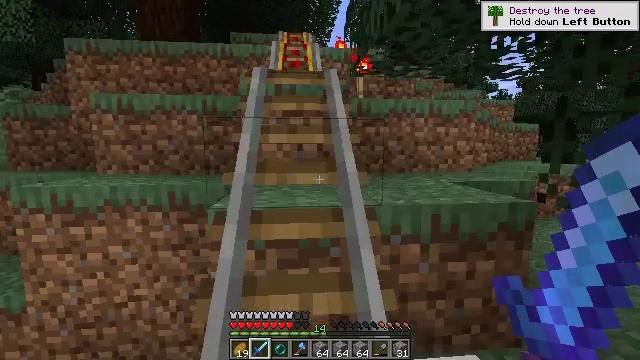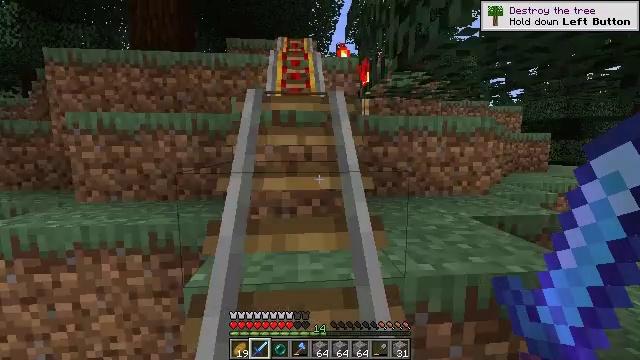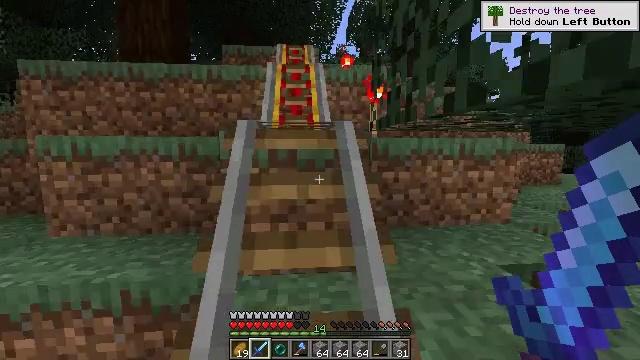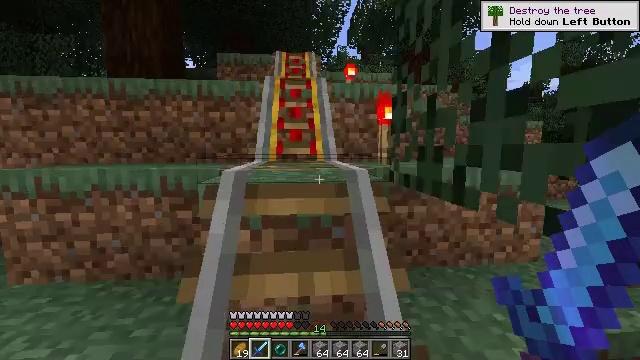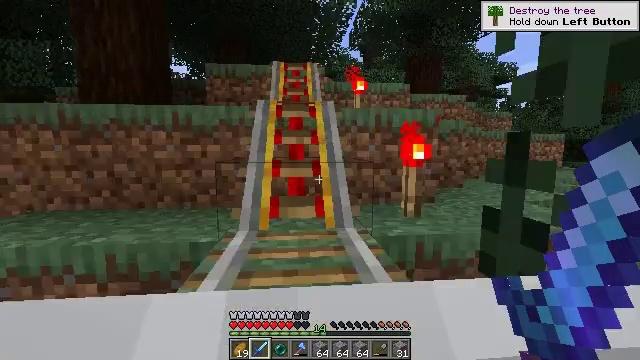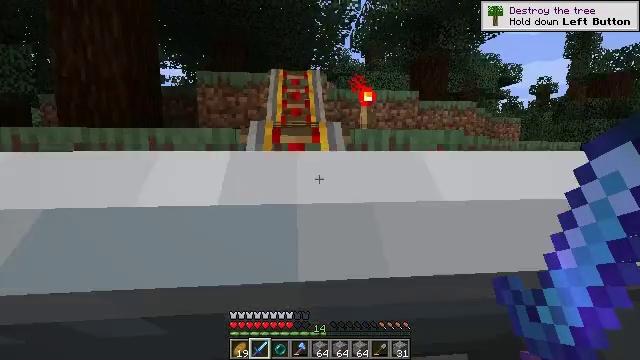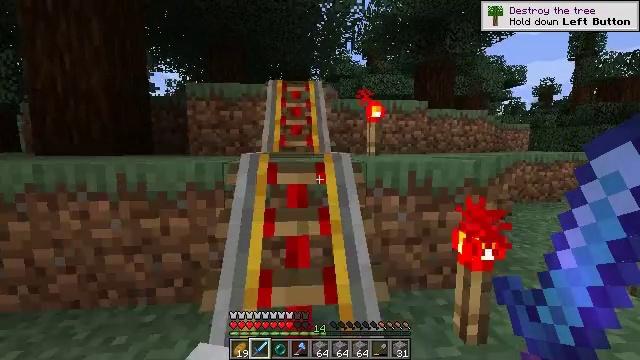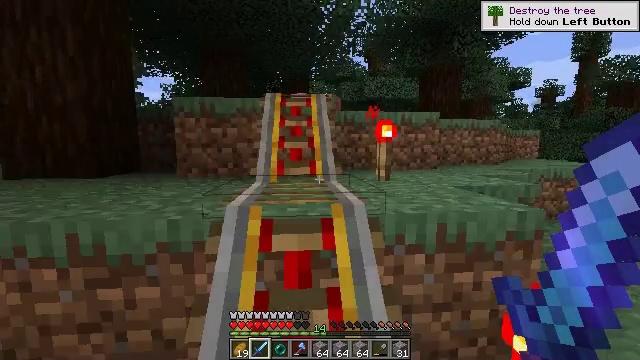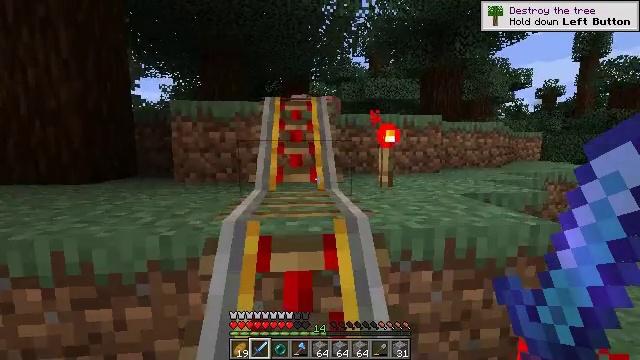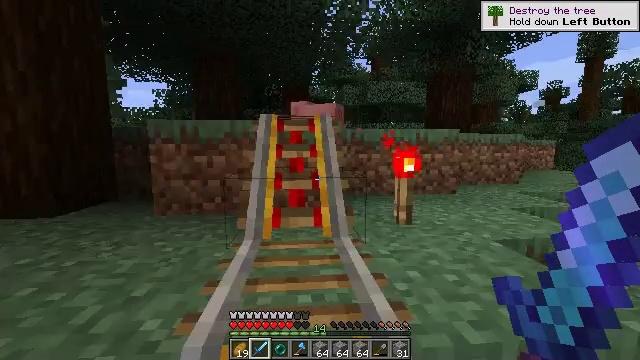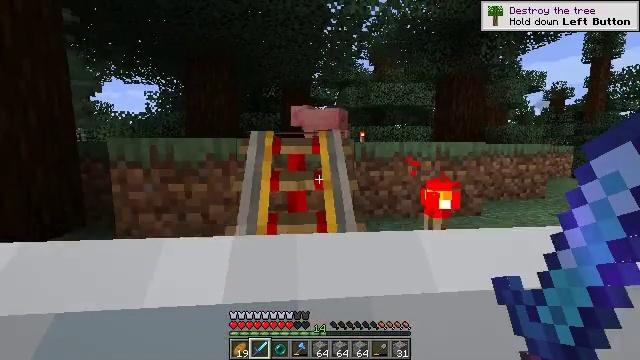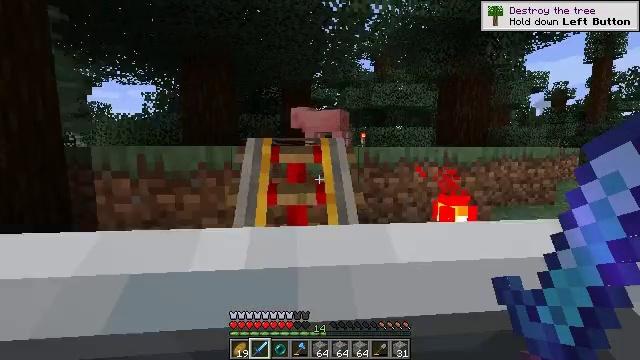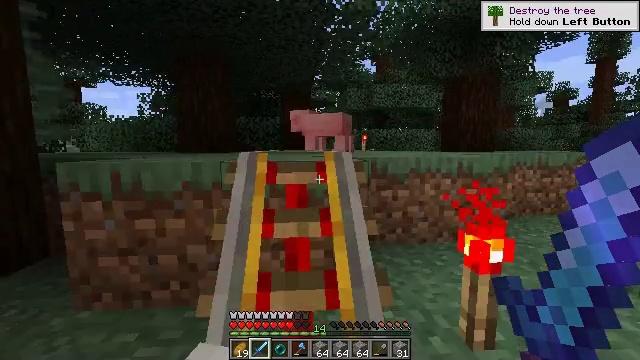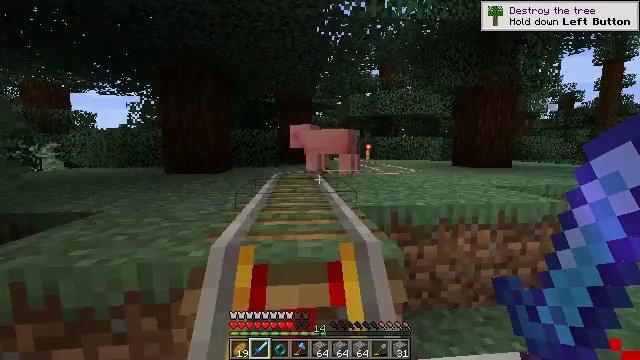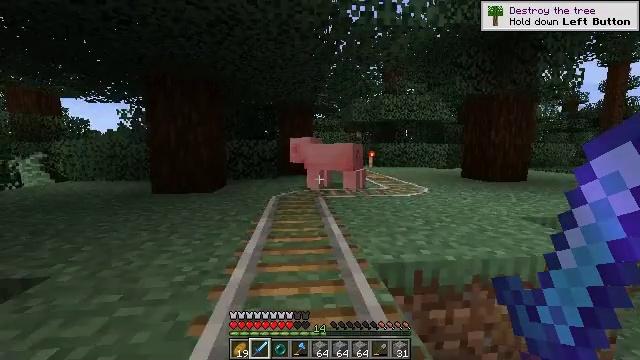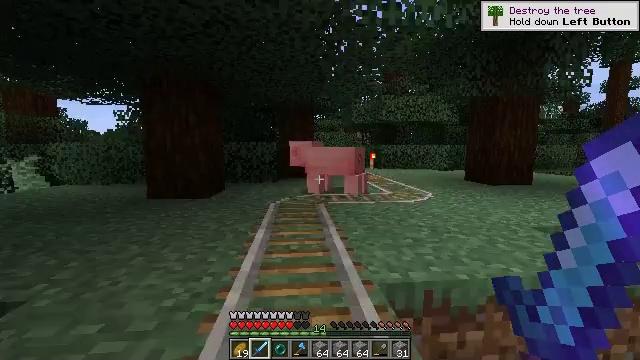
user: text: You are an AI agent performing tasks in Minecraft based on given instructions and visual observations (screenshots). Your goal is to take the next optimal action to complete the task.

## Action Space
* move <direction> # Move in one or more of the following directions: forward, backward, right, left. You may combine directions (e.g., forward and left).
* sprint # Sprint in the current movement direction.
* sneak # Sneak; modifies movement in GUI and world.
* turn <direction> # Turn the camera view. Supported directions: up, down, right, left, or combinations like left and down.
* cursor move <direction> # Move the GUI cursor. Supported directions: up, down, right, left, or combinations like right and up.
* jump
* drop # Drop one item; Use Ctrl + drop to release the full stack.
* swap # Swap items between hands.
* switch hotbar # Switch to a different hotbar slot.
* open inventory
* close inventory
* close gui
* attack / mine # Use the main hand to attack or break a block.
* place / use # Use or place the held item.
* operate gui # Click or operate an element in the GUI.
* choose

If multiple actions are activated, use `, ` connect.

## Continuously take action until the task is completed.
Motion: motion action
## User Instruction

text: Gather the torch from its position.
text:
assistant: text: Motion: no_op
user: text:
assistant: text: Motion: no_op
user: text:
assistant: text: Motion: no_op
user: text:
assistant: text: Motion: no_op
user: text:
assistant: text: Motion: no_op
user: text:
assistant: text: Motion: no_op
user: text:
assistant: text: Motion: no_op
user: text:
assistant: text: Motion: no_op
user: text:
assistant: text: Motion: no_op
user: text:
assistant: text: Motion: no_op
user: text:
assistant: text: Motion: no_op
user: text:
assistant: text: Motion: no_op
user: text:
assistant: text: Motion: no_op
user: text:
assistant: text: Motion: no_op
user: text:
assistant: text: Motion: no_op
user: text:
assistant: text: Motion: no_op
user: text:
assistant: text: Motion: no_op
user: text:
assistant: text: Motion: no_op
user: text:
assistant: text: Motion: no_op
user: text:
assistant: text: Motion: no_op
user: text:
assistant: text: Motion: no_op
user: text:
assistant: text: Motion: no_op
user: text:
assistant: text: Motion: no_op
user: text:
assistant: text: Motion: no_op
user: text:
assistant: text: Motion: no_op
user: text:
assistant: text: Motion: no_op
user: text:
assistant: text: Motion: no_op
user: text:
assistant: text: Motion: no_op
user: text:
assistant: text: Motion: no_op
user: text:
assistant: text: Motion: no_op